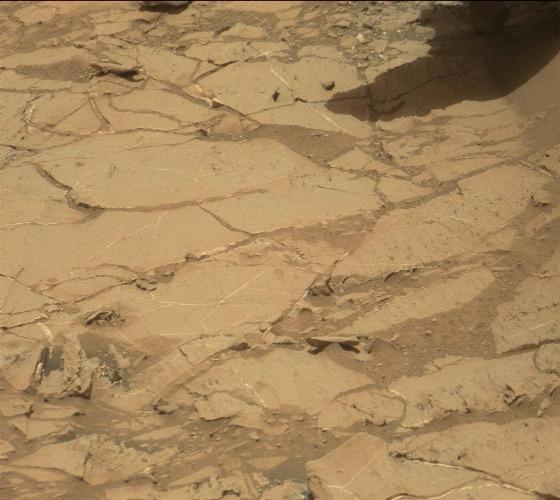
Terrain classes present: Bedrock, Gravel / Sand / Soil, Rock, Shadow